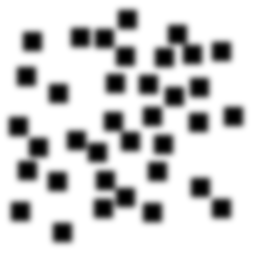
Squares: 36
Triangles: 0
Stars: 0
Total shapes: 36